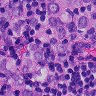
Metastatic tissue present: yes